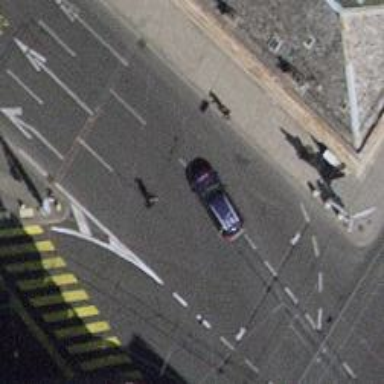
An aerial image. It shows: Secondary road with asphalt surface and trolley wires.